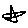
Label: star